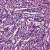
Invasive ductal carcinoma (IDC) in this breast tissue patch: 1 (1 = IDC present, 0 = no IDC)